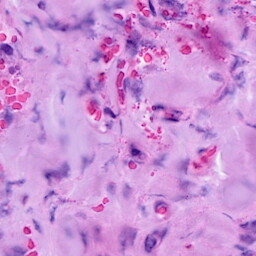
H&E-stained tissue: Breast